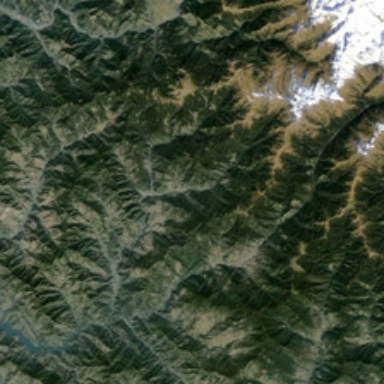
It is a piece of green mountains with snow partly .